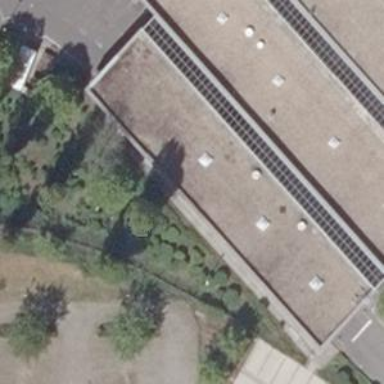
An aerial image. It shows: View of roof of building.